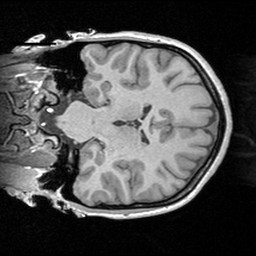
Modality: T1w
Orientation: coronal